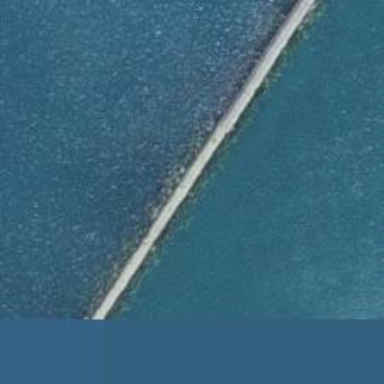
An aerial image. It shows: Breakwater structure.